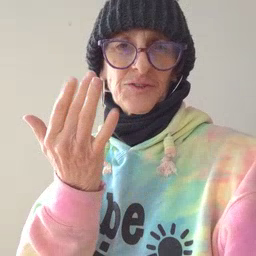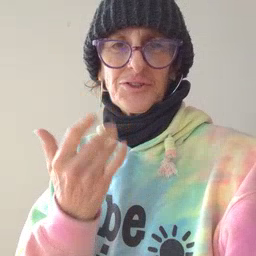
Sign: finger